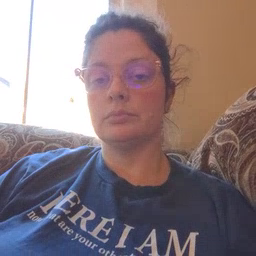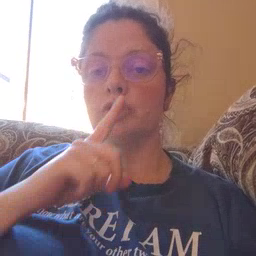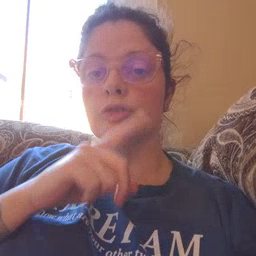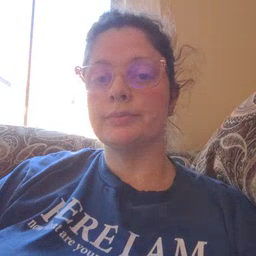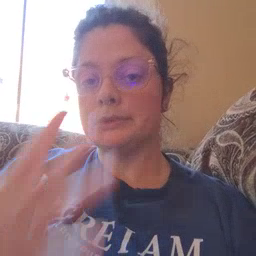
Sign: shhh